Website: apple
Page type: billing-address
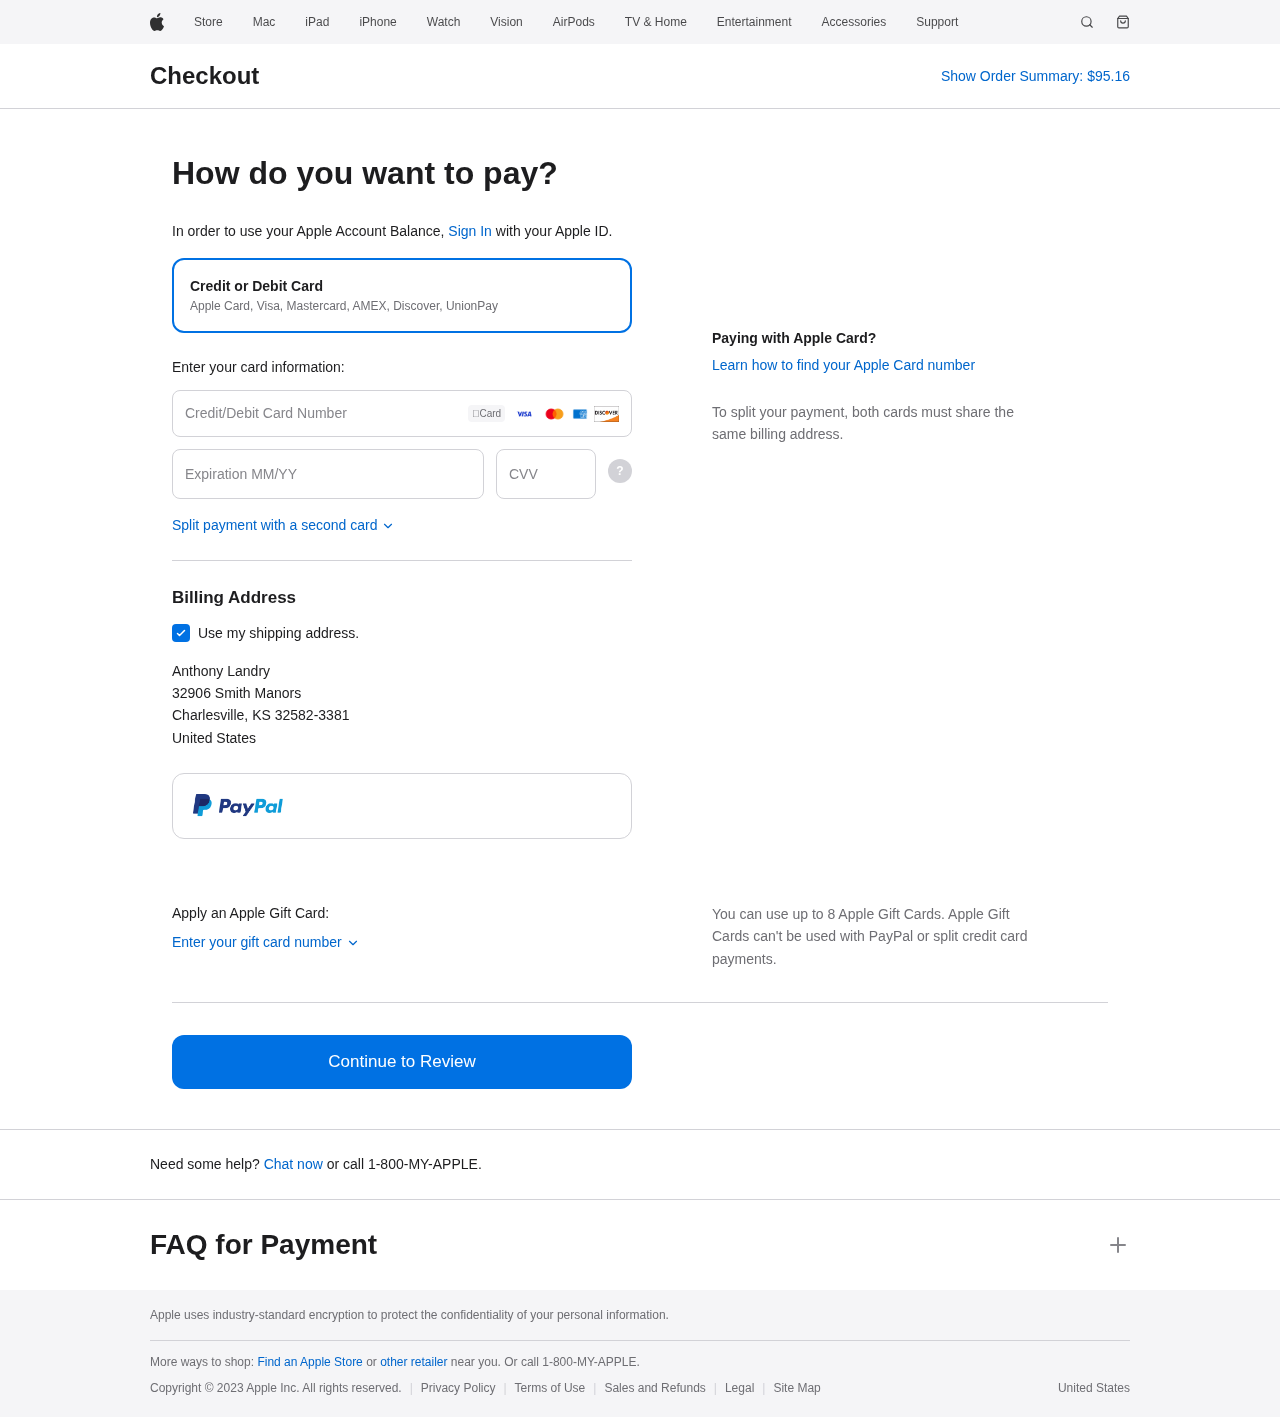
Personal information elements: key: PII_CARD_CVV
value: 5976
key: PII_CARD_EXPIRY
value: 11/30
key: PII_CARD_NUMBER
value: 3446 9151 1125 289
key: PII_CITY
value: Charlesville
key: PII_COUNTRY
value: United States
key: PII_FULLNAME
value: Anthony Landry
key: PII_POSTCODE_FULL
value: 32582-3381
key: PII_STATE_ABBR
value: KS
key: PII_STREET
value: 32906 Smith Manors
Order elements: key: ORDER_TOTAL
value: $95.16